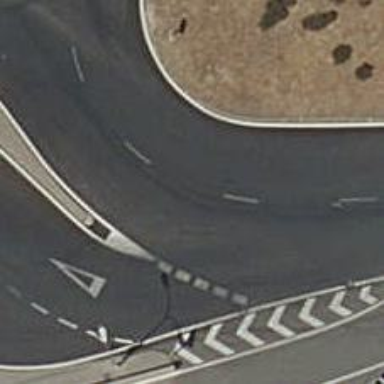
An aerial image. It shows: Tertiary road leading to roundabout junction.